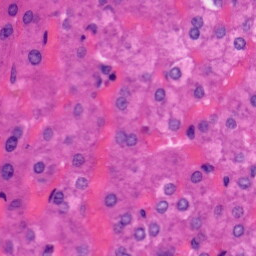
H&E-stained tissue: Liver